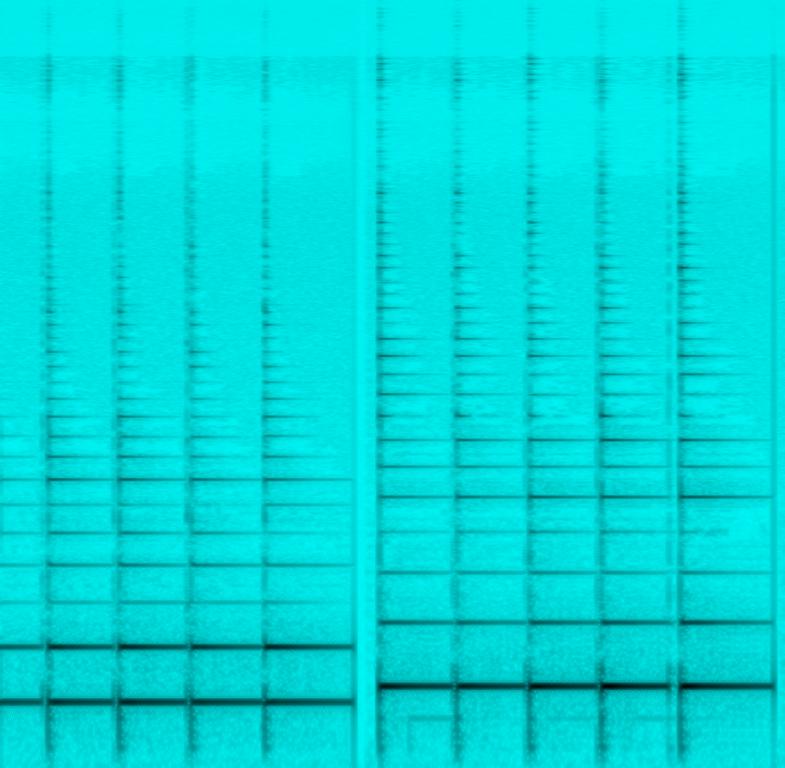
This song is an instrumental. The tempo is medium with an acoustic guitar playing a monotone. There is no melody or instrumentation . It sounds like a guitar being tuned. It is repetitive, and insistent like a chant.